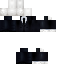
A male human skin with dark skin, wearing brown long hair dressed in a blue suit and black pants, featuring a closed mouth.